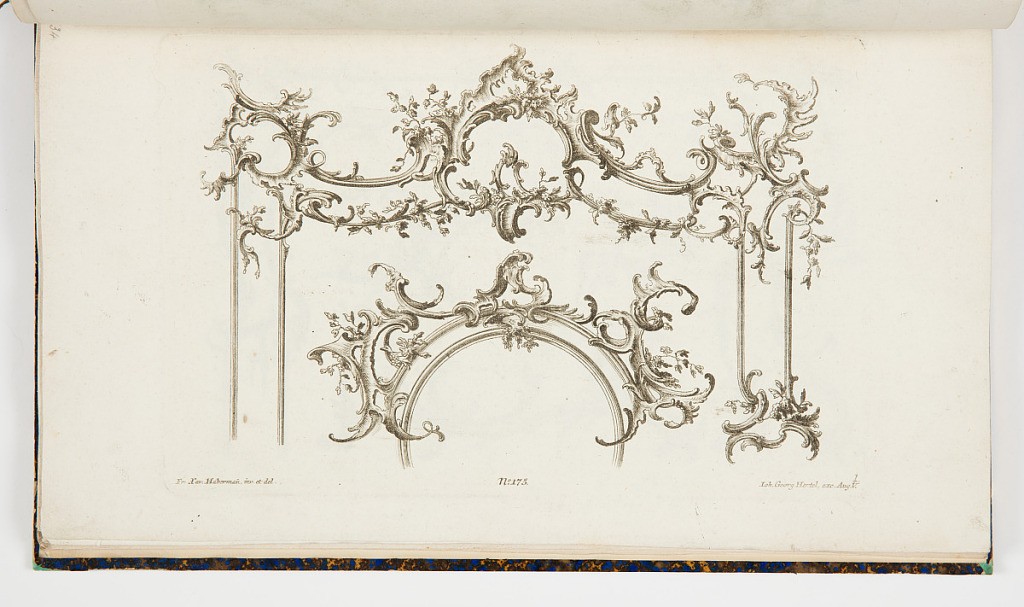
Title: Rocaille Border Designs
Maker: Franz Xaver Habermann, German, 1721 – 1796
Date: mid- 18th century
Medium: Etching on off-white laid paper
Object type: Print
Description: Designs for rocaille ornamented borders for doorways or mirrors. The plate is signed and numbered.